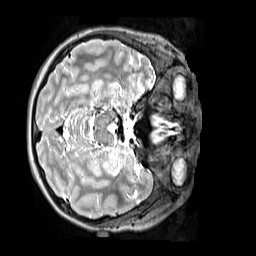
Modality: T2w
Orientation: axial
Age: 10
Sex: female
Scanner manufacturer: siemens
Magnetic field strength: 3 T
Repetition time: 3.2 s
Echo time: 0.408 s